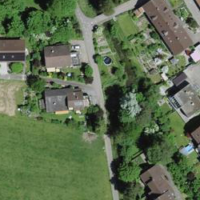
EUNIS habitat code: 54
Species observed at this site:
Chelidonium majus